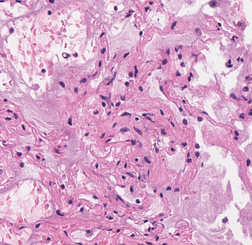
Tumor epithelial tissue: no
Tumor-associated stroma tissue: no
Normal tissue: yes